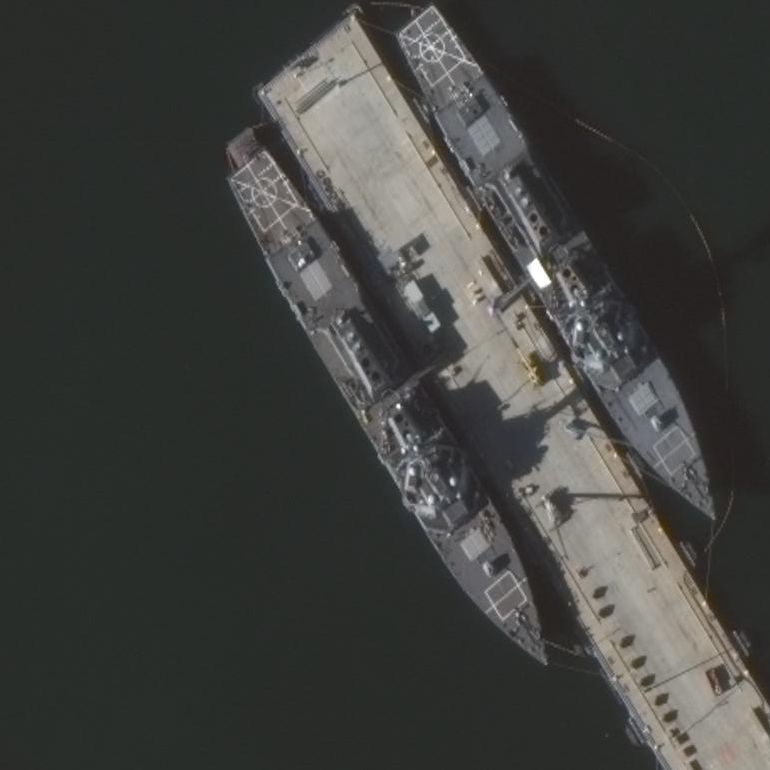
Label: destroyer